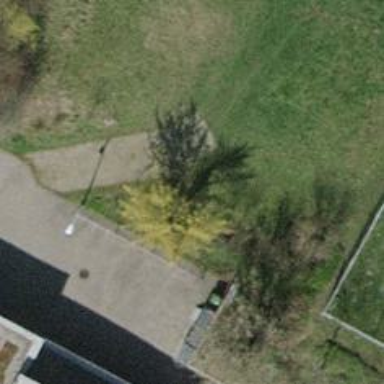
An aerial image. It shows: Bicycle parking facility.